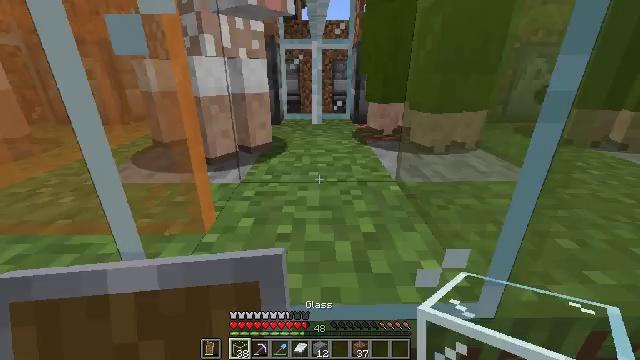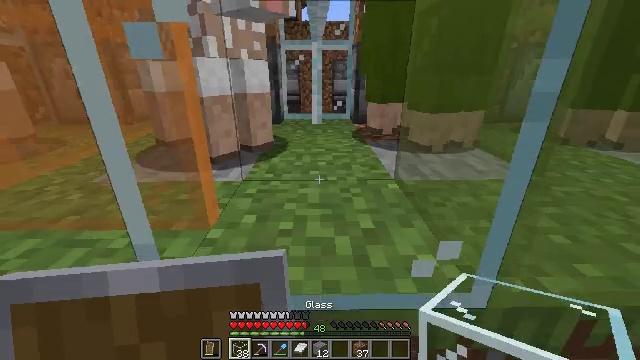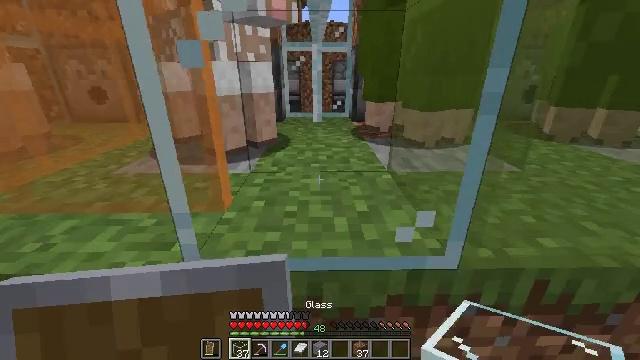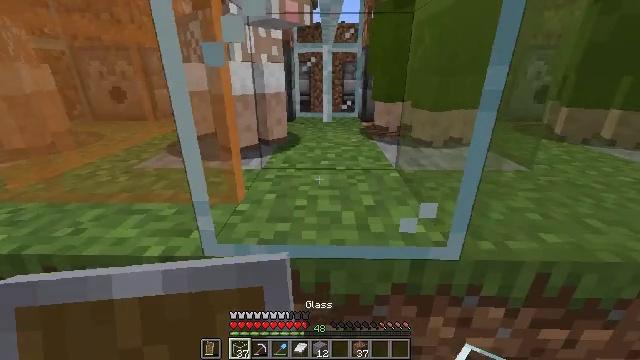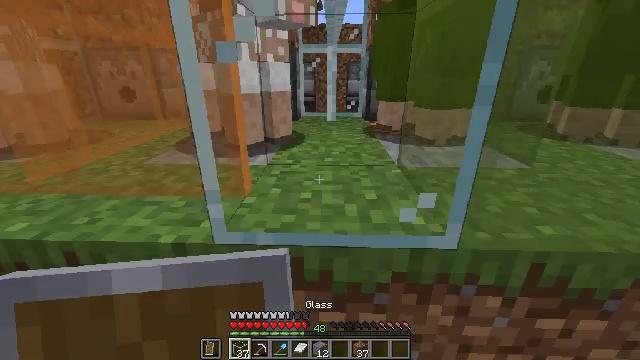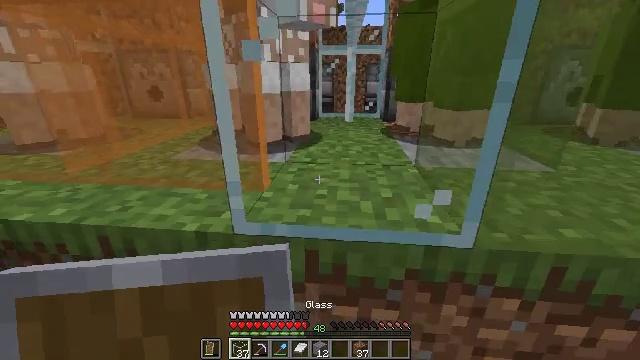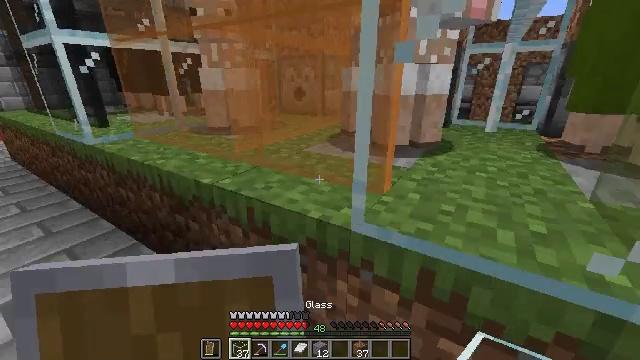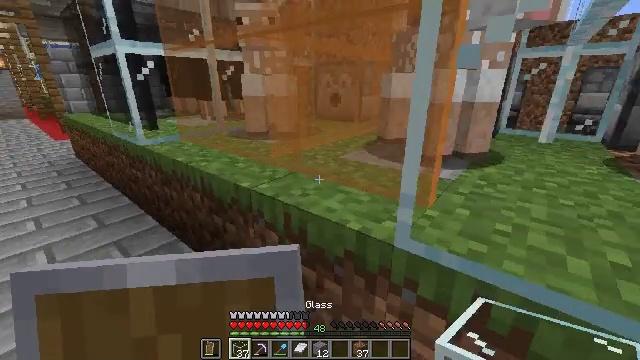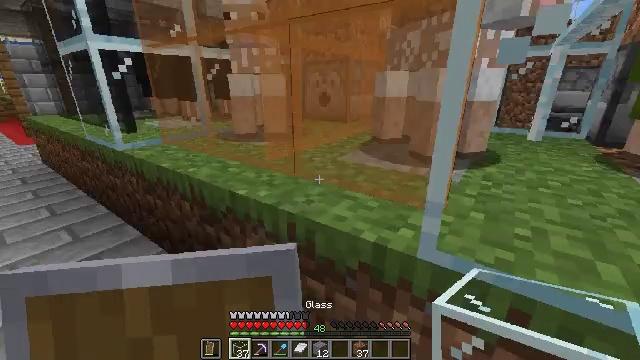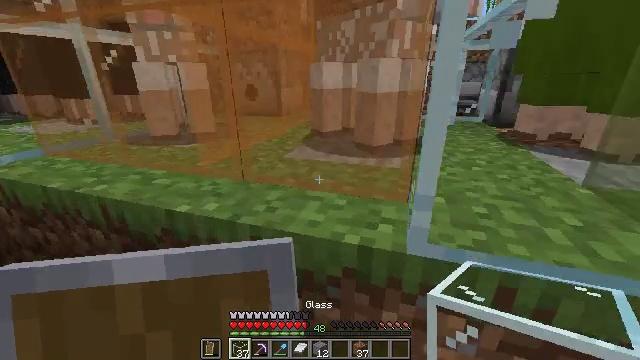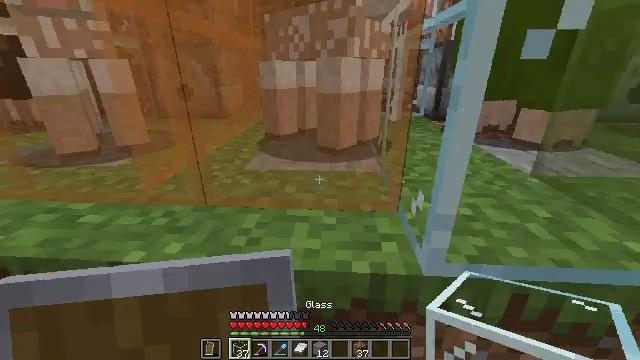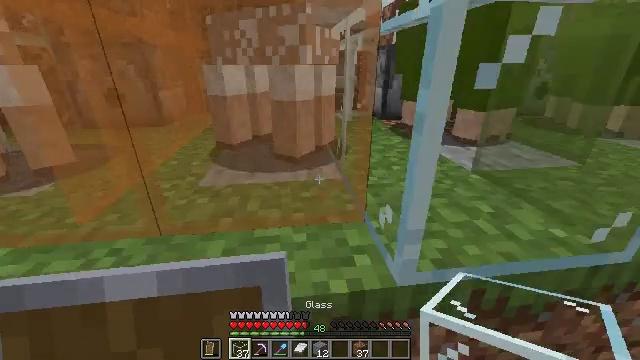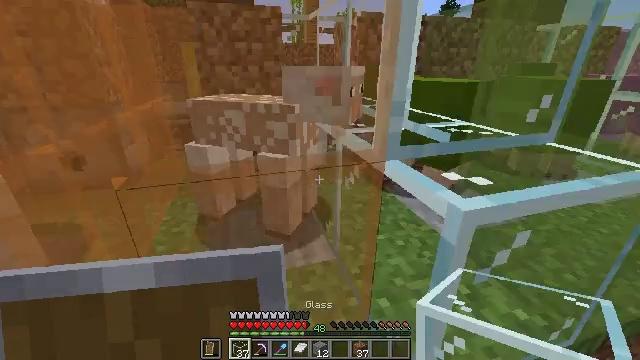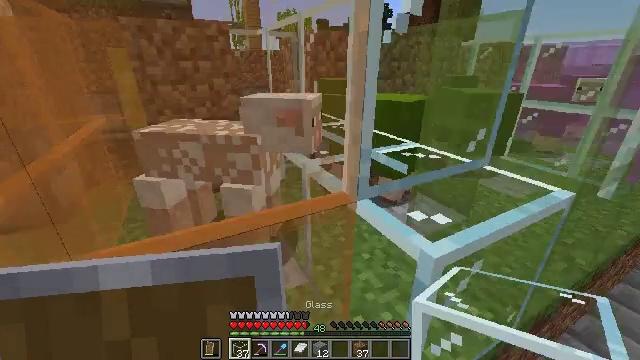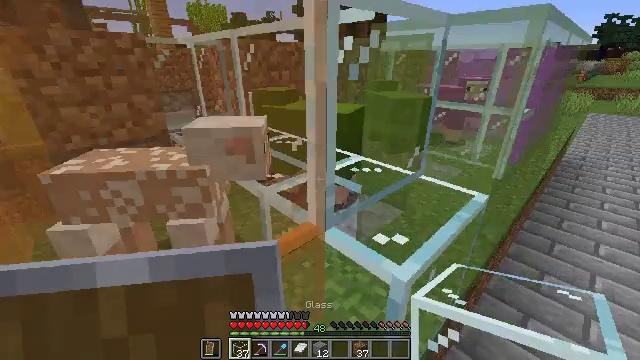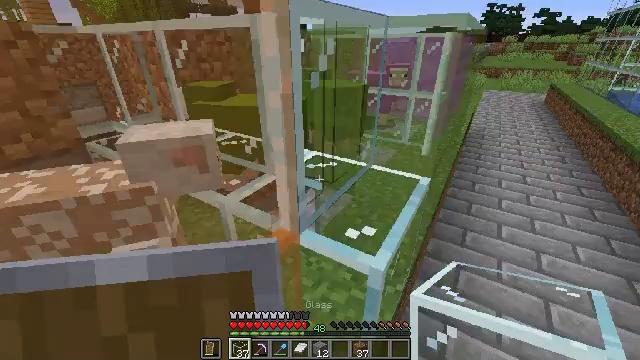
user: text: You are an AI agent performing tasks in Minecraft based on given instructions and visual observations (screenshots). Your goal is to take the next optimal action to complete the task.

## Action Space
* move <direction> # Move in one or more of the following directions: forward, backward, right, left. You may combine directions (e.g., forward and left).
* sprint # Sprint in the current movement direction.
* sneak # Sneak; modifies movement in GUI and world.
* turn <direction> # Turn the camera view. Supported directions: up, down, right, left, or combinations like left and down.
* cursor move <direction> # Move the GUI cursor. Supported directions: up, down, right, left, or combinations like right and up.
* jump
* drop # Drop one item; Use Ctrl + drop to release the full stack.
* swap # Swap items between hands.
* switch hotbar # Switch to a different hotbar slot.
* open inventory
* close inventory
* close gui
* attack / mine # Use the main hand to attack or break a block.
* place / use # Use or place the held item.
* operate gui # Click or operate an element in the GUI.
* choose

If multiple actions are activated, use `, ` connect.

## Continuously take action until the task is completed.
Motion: motion action
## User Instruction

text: Shatter the glass pane with a tool.
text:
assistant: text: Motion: move back
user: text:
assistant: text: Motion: no_op
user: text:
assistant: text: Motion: turn left
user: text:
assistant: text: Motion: no_op
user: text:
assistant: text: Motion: turn left
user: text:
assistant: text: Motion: move forward and move left, turn left
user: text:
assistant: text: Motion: move forward and move left, turn left and up
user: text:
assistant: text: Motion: move forward and move left, turn right
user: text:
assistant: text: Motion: move forward and move left, turn right and down
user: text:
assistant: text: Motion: move forward and move left, turn right
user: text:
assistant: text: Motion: move forward and move left, turn right, jump
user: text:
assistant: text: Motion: move forward and move left, turn right, jump
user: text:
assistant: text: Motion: move forward and move left, turn right, jump
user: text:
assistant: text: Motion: move forward and move left, turn right and down, jump
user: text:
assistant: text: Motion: move forward and move left, turn right and down
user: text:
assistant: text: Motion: move forward and move left, turn right and down
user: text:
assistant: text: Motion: move forward, turn right and down
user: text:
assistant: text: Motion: move forward, turn right
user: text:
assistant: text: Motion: move forward, turn right
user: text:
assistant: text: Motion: move forward
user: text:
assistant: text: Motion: move forward
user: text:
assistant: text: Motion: move forward, jump
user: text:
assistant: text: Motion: move forward, jump
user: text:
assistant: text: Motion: move forward, jump
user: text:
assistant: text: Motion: move forward, jump
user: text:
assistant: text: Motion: move forward, turn left and down, jump
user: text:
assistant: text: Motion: move forward, turn left and down
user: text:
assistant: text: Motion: move forward, turn left and down
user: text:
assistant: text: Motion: move forward, turn left
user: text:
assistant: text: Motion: turn left